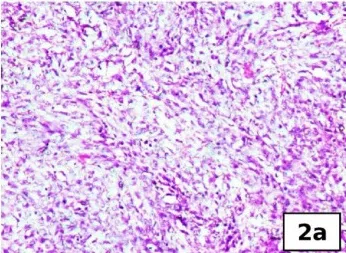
Case 2) a.
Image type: pathology (h&e)